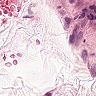
Metastatic tissue present: no